Question: Have a problem with 'TextBox'. If I set property 'TextWrap' like 'NoWrap', I see a cross inside my 'TextBox'. Can I delete or hide this cross?

Solution for my problem :
1. Set TextWrap like Wrap
2. I use FontSize 72px, and I set Height for my TextBox 72px.
And it will look like your 'TextBox' without multiline and cross inside.
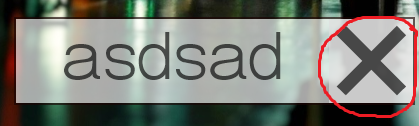
Answer: The cross is the 'DeleteButton' that is built into the <URL>
To get to the template (quickest way) is right-click your 'TextBox' and choose "Edit Template" and then either edit a copy (which will put the template in your window.resources) and define it explicitly or edit the original template.
PS- You might add the image you had in your last post to this one for the viewers at home.
Here dude, here's a copy of the default template with the button removed. Just put it in your UserControl.Resources, or Window.Resources, or Application.Resources, or just somewhere it can be found as a StaticResource.
'''
<!-- Default style for Windows.UI.Xaml.Controls.TextBox
With the DeleteButton removed and given an explicit key name -->
<Style TargetType="TextBox" x:Key="LearningToEditControlsTodayYAY">
<Setter Property="MinWidth" Value="{ThemeResource TextControlThemeMinWidth}" />
<Setter Property="MinHeight" Value="{ThemeResource TextControlThemeMinHeight}" />
<Setter Property="Foreground" Value="{ThemeResource TextBoxForegroundThemeBrush}" />
<Setter Property="Background" Value="{ThemeResource TextBoxBackgroundThemeBrush}" />
<Setter Property="BorderBrush" Value="{ThemeResource TextBoxBorderThemeBrush}" />
<Setter Property="SelectionHighlightColor" Value="{ThemeResource TextSelectionHighlightColorThemeBrush}" />
<Setter Property="BorderThickness" Value="{ThemeResource TextControlBorderThemeThickness}" />
<Setter Property="FontFamily" Value="{ThemeResource ContentControlThemeFontFamily}" />
<Setter Property="FontSize" Value="{ThemeResource ControlContentThemeFontSize}" />
<Setter Property="ScrollViewer.HorizontalScrollBarVisibility" Value="Hidden" />
<Setter Property="ScrollViewer.VerticalScrollBarVisibility" Value="Hidden" />
<Setter Property="ScrollViewer.IsDeferredScrollingEnabled" Value="False" />
<Setter Property="Padding" Value="{ThemeResource TextControlThemePadding}"/>
<Setter Property="Template">
<Setter.Value>
<ControlTemplate TargetType="TextBox">
<Grid>
<Grid.Resources>
<Style x:Name="DeleteButtonStyle" TargetType="Button">
<Setter Property="Template">
<Setter.Value>
<ControlTemplate TargetType="Button">
<Grid>
<VisualStateManager.VisualStateGroups>
<VisualStateGroup x:Name="CommonStates">
<VisualState x:Name="Normal" />
<VisualState x:Name="PointerOver">
<Storyboard>
<ObjectAnimationUsingKeyFrames Storyboard.TargetName="BackgroundElement"
Storyboard.TargetProperty="Background">
<DiscreteObjectKeyFrame KeyTime="0" Value="{ThemeResource TextBoxButtonPointerOverBackgroundThemeBrush}" />
</ObjectAnimationUsingKeyFrames>
<ObjectAnimationUsingKeyFrames Storyboard.TargetName="BorderElement"
Storyboard.TargetProperty="BorderBrush">
<DiscreteObjectKeyFrame KeyTime="0" Value="{ThemeResource TextBoxButtonPointerOverBorderThemeBrush}" />
</ObjectAnimationUsingKeyFrames>
<ObjectAnimationUsingKeyFrames Storyboard.TargetName="GlyphElement"
Storyboard.TargetProperty="Foreground">
<DiscreteObjectKeyFrame KeyTime="0" Value="{ThemeResource TextBoxButtonPointerOverForegroundThemeBrush}" />
</ObjectAnimationUsingKeyFrames>
</Storyboard>
</VisualState>
<VisualState x:Name="Pressed">
<Storyboard>
<ObjectAnimationUsingKeyFrames Storyboard.TargetName="BackgroundElement"
Storyboard.TargetProperty="Background">
<DiscreteObjectKeyFrame KeyTime="0" Value="{ThemeResource TextBoxButtonPressedBackgroundThemeBrush}" />
</ObjectAnimationUsingKeyFrames>
<ObjectAnimationUsingKeyFrames Storyboard.TargetName="BorderElement"
Storyboard.TargetProperty="BorderBrush">
<DiscreteObjectKeyFrame KeyTime="0" Value="{ThemeResource TextBoxButtonPressedBorderThemeBrush}" />
</ObjectAnimationUsingKeyFrames>
<ObjectAnimationUsingKeyFrames Storyboard.TargetName="GlyphElement"
Storyboard.TargetProperty="Foreground">
<DiscreteObjectKeyFrame KeyTime="0" Value="{ThemeResource TextBoxButtonPressedForegroundThemeBrush}" />
</ObjectAnimationUsingKeyFrames>
</Storyboard>
</VisualState>
<VisualState x:Name="Disabled">
<Storyboard>
<DoubleAnimation Storyboard.TargetName="BackgroundElement"
Storyboard.TargetProperty="Opacity"
To="0"
Duration="0" />
<DoubleAnimation Storyboard.TargetName="BorderElement"
Storyboard.TargetProperty="Opacity"
To="0"
Duration="0" />
</Storyboard>
</VisualState>
</VisualStateGroup>
</VisualStateManager.VisualStateGroups>
<Border x:Name="BorderElement"
BorderBrush="{ThemeResource TextBoxButtonBorderThemeBrush}"
BorderThickness="{TemplateBinding BorderThickness}"/>
<Border x:Name="BackgroundElement"
Background="{ThemeResource TextBoxButtonBackgroundThemeBrush}"
Margin="{TemplateBinding BorderThickness}">
<TextBlock x:Name="GlyphElement"
Foreground="{ThemeResource TextBoxButtonForegroundThemeBrush}"
VerticalAlignment="Center"
HorizontalAlignment="Center"
FontStyle="Normal"
Text="&#xE0A4;"
FontFamily="{ThemeResource SymbolThemeFontFamily}"
AutomationProperties.AccessibilityView="Raw"/>
</Border>
</Grid>
</ControlTemplate>
</Setter.Value>
</Setter>
</Style>
</Grid.Resources>
<VisualStateManager.VisualStateGroups>
<VisualStateGroup x:Name="CommonStates">
<VisualState x:Name="Disabled">
<Storyboard>
<ObjectAnimationUsingKeyFrames Storyboard.TargetName="BackgroundElement"
Storyboard.TargetProperty="Background">
<DiscreteObjectKeyFrame KeyTime="0" Value="{ThemeResource TextBoxDisabledBackgroundThemeBrush}" />
</ObjectAnimationUsingKeyFrames>
<ObjectAnimationUsingKeyFrames Storyboard.TargetName="BorderElement"
Storyboard.TargetProperty="BorderBrush">
<DiscreteObjectKeyFrame KeyTime="0" Value="{ThemeResource TextBoxDisabledBorderThemeBrush}" />
</ObjectAnimationUsingKeyFrames>
<ObjectAnimationUsingKeyFrames Storyboard.TargetName="ContentElement"
Storyboard.TargetProperty="Foreground">
<DiscreteObjectKeyFrame KeyTime="0" Value="{ThemeResource TextBoxDisabledForegroundThemeBrush}" />
</ObjectAnimationUsingKeyFrames>
<ObjectAnimationUsingKeyFrames Storyboard.TargetName="PlaceholderTextContentPresenter"
Storyboard.TargetProperty="Foreground">
<DiscreteObjectKeyFrame KeyTime="0" Value="{ThemeResource TextBoxDisabledForegroundThemeBrush}" />
</ObjectAnimationUsingKeyFrames>
</Storyboard>
</VisualState>
<VisualState x:Name="Normal">
<Storyboard>
<DoubleAnimation Storyboard.TargetName="BackgroundElement"
Storyboard.TargetProperty="Opacity"
Duration="0"
To="{ThemeResource TextControlBackgroundThemeOpacity}" />
<DoubleAnimation Storyboard.TargetName="BorderElement"
Storyboard.TargetProperty="Opacity"
Duration="0"
To="{ThemeResource TextControlBorderThemeOpacity}" />
</Storyboard>
</VisualState>
<VisualState x:Name="PointerOver">
<Storyboard>
<DoubleAnimation Storyboard.TargetName="BackgroundElement"
Storyboard.TargetProperty="Opacity"
Duration="0"
To="{ThemeResource TextControlPointerOverBackgroundThemeOpacity}" />
<DoubleAnimation Storyboard.TargetName="BorderElement"
Storyboard.TargetProperty="Opacity"
Duration="0"
To="{ThemeResource TextControlPointerOverBorderThemeOpacity}" />
</Storyboard>
</VisualState>
<VisualState x:Name="Focused" />
</VisualStateGroup>
<VisualStateGroup x:Name="ButtonStates">
<VisualState x:Name="ButtonVisible">
<!-- ********************************
SEE THIS, THIS IS WHERE IT'S TELLING THAT BUTTON TO SHOW ON THE "ButtonVisible" State,
WHICH IF WE JUST COMMENT THIS OUT, MAKES IT GO AWAY. However I would also clean out the Button object and remove the unnecessary extra columndefinitions from the grid that holds it, but I'll leave that to you amigo....
***************************************** -->
<!--
<Storyboard>
<ObjectAnimationUsingKeyFrames Storyboard.TargetName="DeleteButton"
Storyboard.TargetProperty="Visibility">
<DiscreteObjectKeyFrame KeyTime="0">
<DiscreteObjectKeyFrame.Value>
<Visibility>Visible</Visibility>
</DiscreteObjectKeyFrame.Value>
</DiscreteObjectKeyFrame>
</ObjectAnimationUsingKeyFrames>
</Storyboard>
-->
</VisualState>
<VisualState x:Name="ButtonCollapsed" />
</VisualStateGroup>
</VisualStateManager.VisualStateGroups>
<Grid.ColumnDefinitions>
<ColumnDefinition Width="*" />
<ColumnDefinition Width="Auto" />
</Grid.ColumnDefinitions>
<Grid.RowDefinitions>
<RowDefinition Height="Auto" />
<RowDefinition Height="*" />
</Grid.RowDefinitions>
<Border x:Name="BackgroundElement"
Grid.Row="1"
Background="{TemplateBinding Background}"
Margin="{TemplateBinding BorderThickness}"
Grid.ColumnSpan="2"
Grid.RowSpan="1"/>
<Border x:Name="BorderElement"
Grid.Row="1"
BorderBrush="{TemplateBinding BorderBrush}"
BorderThickness="{TemplateBinding BorderThickness}"
Grid.ColumnSpan="2"
Grid.RowSpan="1"/>
<ContentPresenter x:Name="HeaderContentPresenter"
Grid.Row="0"
Foreground="{ThemeResource TextBoxForegroundHeaderThemeBrush}"
Margin="0,4,0,4"
Grid.ColumnSpan="2"
Content="{TemplateBinding Header}"
ContentTemplate="{TemplateBinding HeaderTemplate}"
FontWeight="Semilight" />
<ScrollViewer x:Name="ContentElement"
Grid.Row="1"
HorizontalScrollMode="{TemplateBinding ScrollViewer.HorizontalScrollMode}"
HorizontalScrollBarVisibility="{TemplateBinding ScrollViewer.HorizontalScrollBarVisibility}"
VerticalScrollMode="{TemplateBinding ScrollViewer.VerticalScrollMode}"
VerticalScrollBarVisibility="{TemplateBinding ScrollViewer.VerticalScrollBarVisibility}"
IsHorizontalRailEnabled="{TemplateBinding ScrollViewer.IsHorizontalRailEnabled}"
IsVerticalRailEnabled="{TemplateBinding ScrollViewer.IsVerticalRailEnabled}"
IsDeferredScrollingEnabled="{TemplateBinding ScrollViewer.IsDeferredScrollingEnabled}"
Margin="{TemplateBinding BorderThickness}"
Padding="{TemplateBinding Padding}"
IsTabStop="False"
AutomationProperties.AccessibilityView="Raw"
ZoomMode="Disabled" />
<ContentControl x:Name="PlaceholderTextContentPresenter"
Grid.Row="1"
Foreground="{ThemeResource TextBoxPlaceholderTextThemeBrush}"
Margin="{TemplateBinding BorderThickness}"
Padding="{TemplateBinding Padding}"
IsTabStop="False"
Grid.ColumnSpan="2"
Content="{TemplateBinding PlaceholderText}"
IsHitTestVisible="False"/>
<!-- *******************
SEE THIS HERE, THIS IS THE BUTTON YOU WANT GONE
-->
<Button x:Name="DeleteButton"
Grid.Row="1"
Style="{StaticResource DeleteButtonStyle}"
BorderThickness="{TemplateBinding BorderThickness}"
IsTabStop="False"
Grid.Column="1"
Visibility="Collapsed"
FontSize="{TemplateBinding FontSize}"
VerticalAlignment="Stretch"/>
</Grid>
</ControlTemplate>
</Setter.Value>
</Setter>
</Style>
'''
Then finally apply this style explicitly to your button like;
'<Button Style="{StaticResource LearningToEditControlsTodayYAY}"/>'